Question: I want to have a 'UIWebView' inside a 'UIScrollView'. The UIWebView will sometimes go out of bounds of the iPhone screen so I need a way to scroll the view so I can see all the content (but I don't want to use the built in scrolling of the UIWebView). So I'm thinking of putting all the content inside of a UIScrollView and then making the height of the UIScrollView to equal the height of the UIWebView and other views that are in it.
Here's an image to help describing my problem:

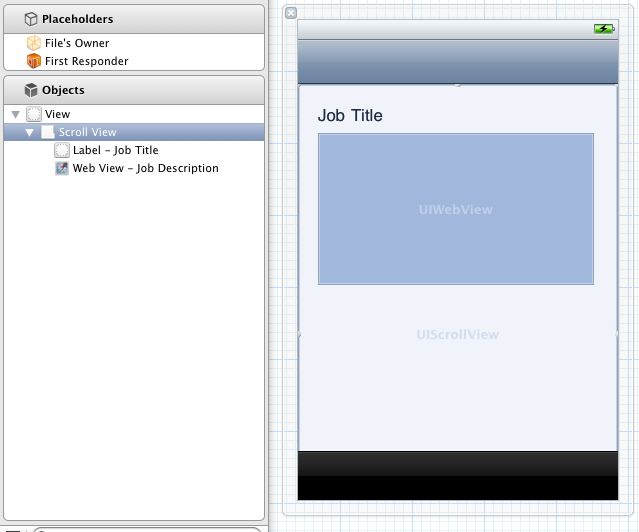
Answer: I did exactly the same thing. Here's how I made it work:
1. Add the UIWebView as a subview of the UIScrollView (obviously ;-)
2. Disable the native scrolling of the UIWebView (you can do that by iterating through the subviews of the UIWebView until you find it's UIScrollView and set scrollEnabled = NO on it.
3. Set the contentSize of your UIScrollView and the UIWebView's frame to the size of the UIWebViews HTML content.
The last point is bit tricky because you cannot be sure that the HTML is completely rendered when webViewDidFinishLoad: gets called on the UIWebViewDelegate.
Here's a reliable way to get the HTML content size:
1.Add a javascript function to the HTML that gets called when the HTML Document is ready:
'''
window.onload = function() {
window.location.href = "ready://" + document.body.offsetHeight;
}
'''
This functions sends a request that has the content height in it's URL.
2.In your UIWebViewDelegate you intercept this request:
'''
- (BOOL)webView:(UIWebView*)webView shouldStartLoadWithRequest:(NSURLRequest*)request navigationType:(UIWebViewNavigationType)navigationType {
NSURL *url = [request URL];
if (navigationType == UIWebViewNavigationTypeOther) {
if ([[url scheme] isEqualToString:@"ready"]) {
float contentHeight = [[url host] floatValue];
yourScrollView.contentSize = CGSizeMake(yourScrollView.frame.size.width, contentHeight + yourWebView.frame.origin.y);
CGRect fr = yourWebView.frame;
fr.size = CGSizeMake(yourWebView.frame.size.width, contentHeight);
yourWebView.frame = fr;
return NO;
}
return YES;
}
'''
Hope that helps
Here is the Swift 2 version:
'''
func webView(webView: UIWebView, shouldStartLoadWithRequest request: NSURLRequest, navigationType: UIWebViewNavigationType) -> Bool {
guard navigationType == .Other else { return true }
if let url = request.URL, let host = url.host {
guard url.scheme == "ready" else { return true }
if let contentHeight = Float(host) {
yourScrollView.contentSize = CGSizeMake(yourScrollView.bounds.size.width, CGFloat(contentHeight))
var fr = webView.frame
fr.size = CGSizeMake(fr.size.width, CGFloat(contentHeight))
webView.frame = fr
}
return false
}
return true
}
'''